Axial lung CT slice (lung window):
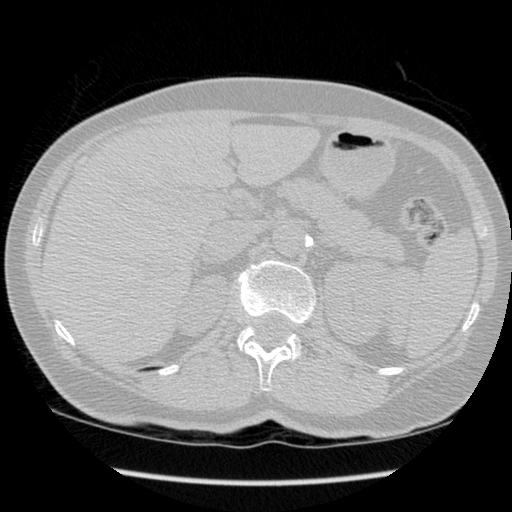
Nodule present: no